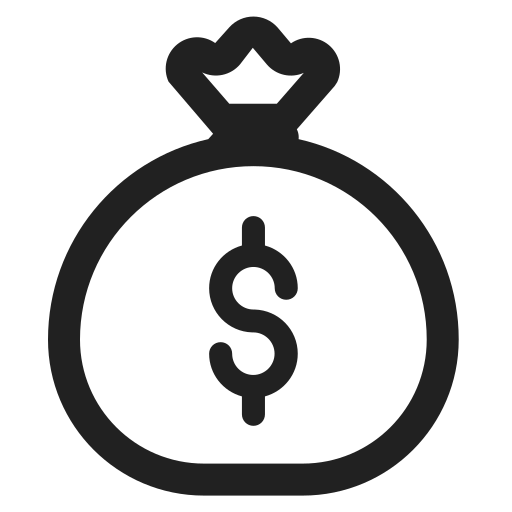
money bag high contrast